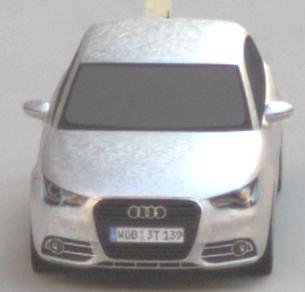
Make: Audi
Model: A1 Sportback 1.2 TFSI
Detailed model: A1 (8X) Sportback
Model produced from: 2012/03
Model produced until: 2014/11
Doors: 5
Color: white
Road condition: dry road
Daytime: sunrise or sunset
Contrast: low contrast